Interaction volume radius: 10 \u00c5
Interaction volume height: 25 \u00c5
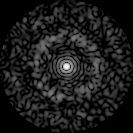
Disorder parameter: 0.8134